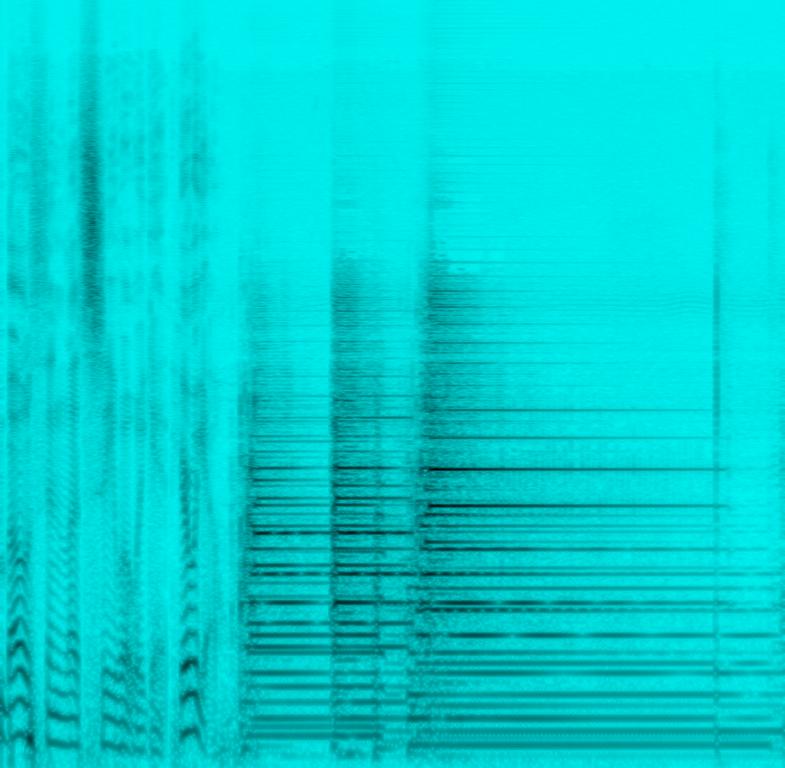
This audio contains a male voice talking rather than playing an e-guitar with a chorus effect. This audio may be playing for a sound tutorial/comparison.